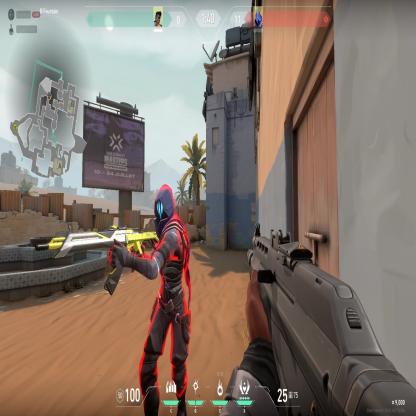
Label: enemy